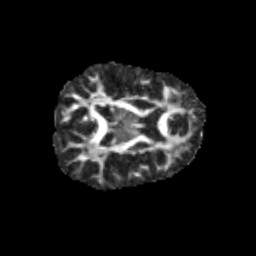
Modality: FA
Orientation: axial
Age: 11
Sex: female
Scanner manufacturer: siemens
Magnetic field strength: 3 T
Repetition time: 3.8 s
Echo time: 0.07 s